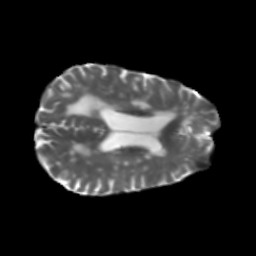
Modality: T2w
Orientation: axial
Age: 56
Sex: male
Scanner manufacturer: siemens
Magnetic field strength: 3 T
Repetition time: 5.25 s
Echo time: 0.08 s